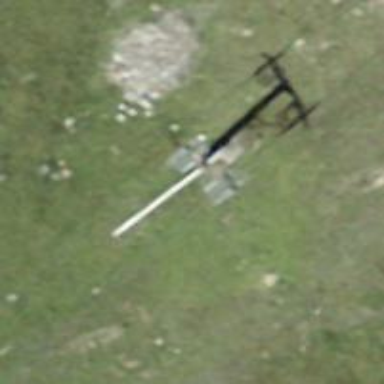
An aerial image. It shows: Pylon used for aerialway.